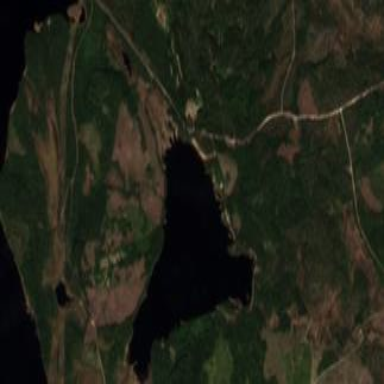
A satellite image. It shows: Serene lake surrounded by nature.